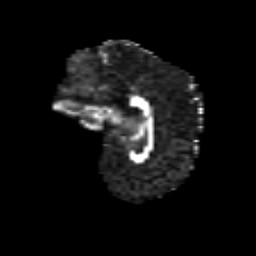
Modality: FA
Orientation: sagittal
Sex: female
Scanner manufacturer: siemens
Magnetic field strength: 3 T
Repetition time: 5 s
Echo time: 0.071 s